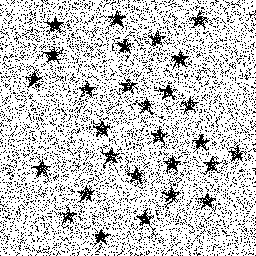
Squares: 0
Triangles: 0
Stars: 28
Total shapes: 28